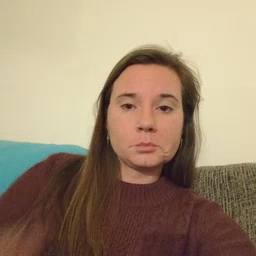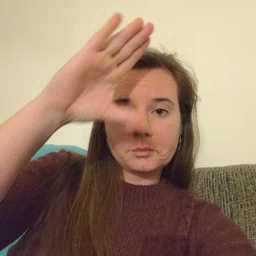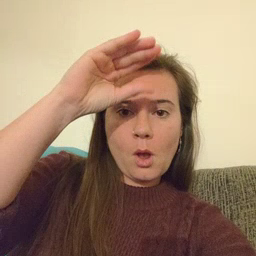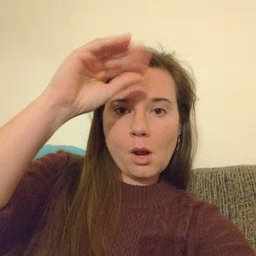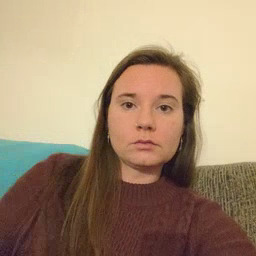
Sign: boy